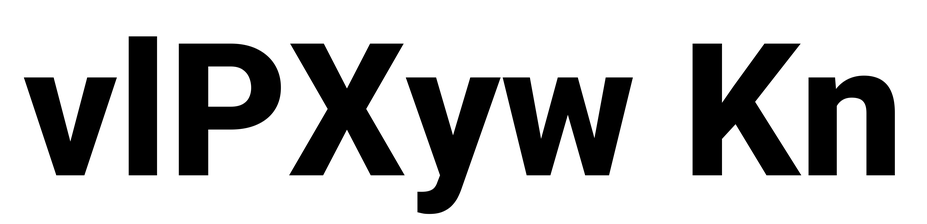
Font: Roboto_ExtraBold